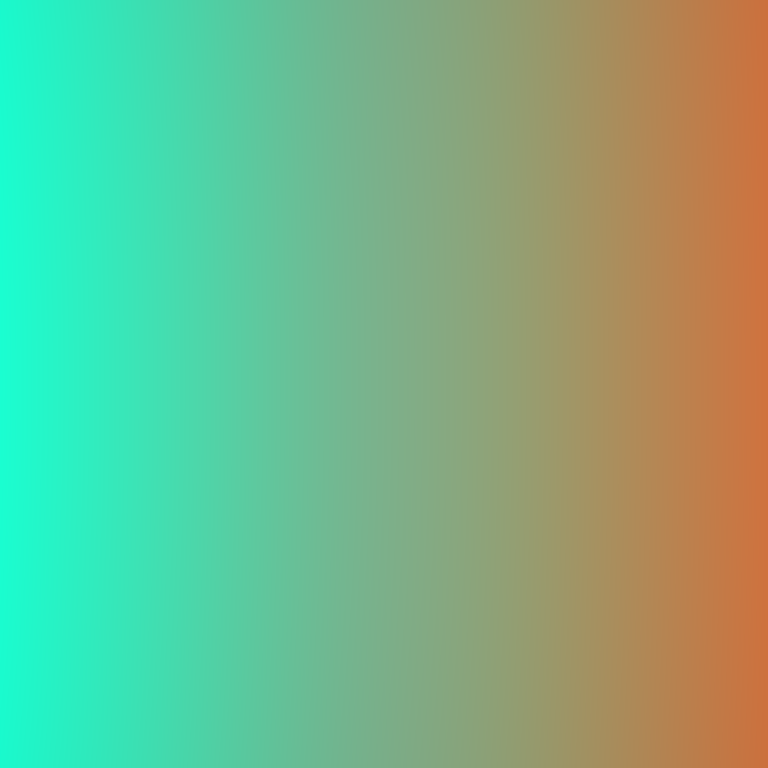
Abstract light effect, smooth gradient from teal to orange, calm atmosphere, soft glow, no room, no furniture, no objects.